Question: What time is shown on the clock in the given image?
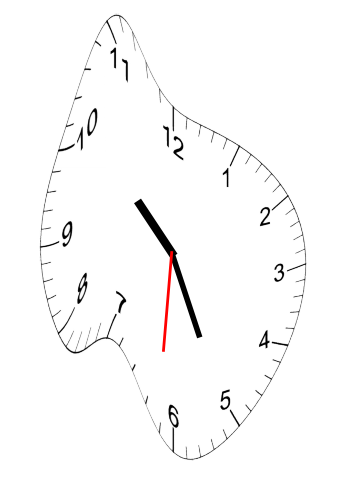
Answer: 10:25:31